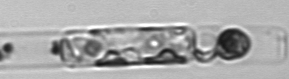
Label: Guinardia_delicatula_TAG_internal_parasite